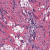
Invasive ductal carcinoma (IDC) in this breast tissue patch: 1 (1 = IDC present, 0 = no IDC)